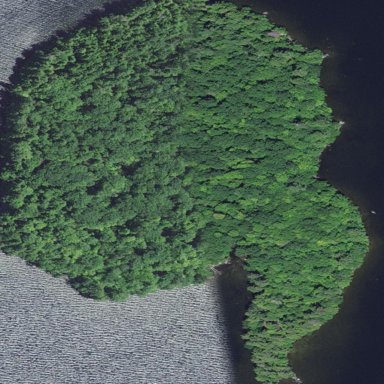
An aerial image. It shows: Island.